Field crop: tomato
Growth stage: 2
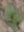
Species: solanum